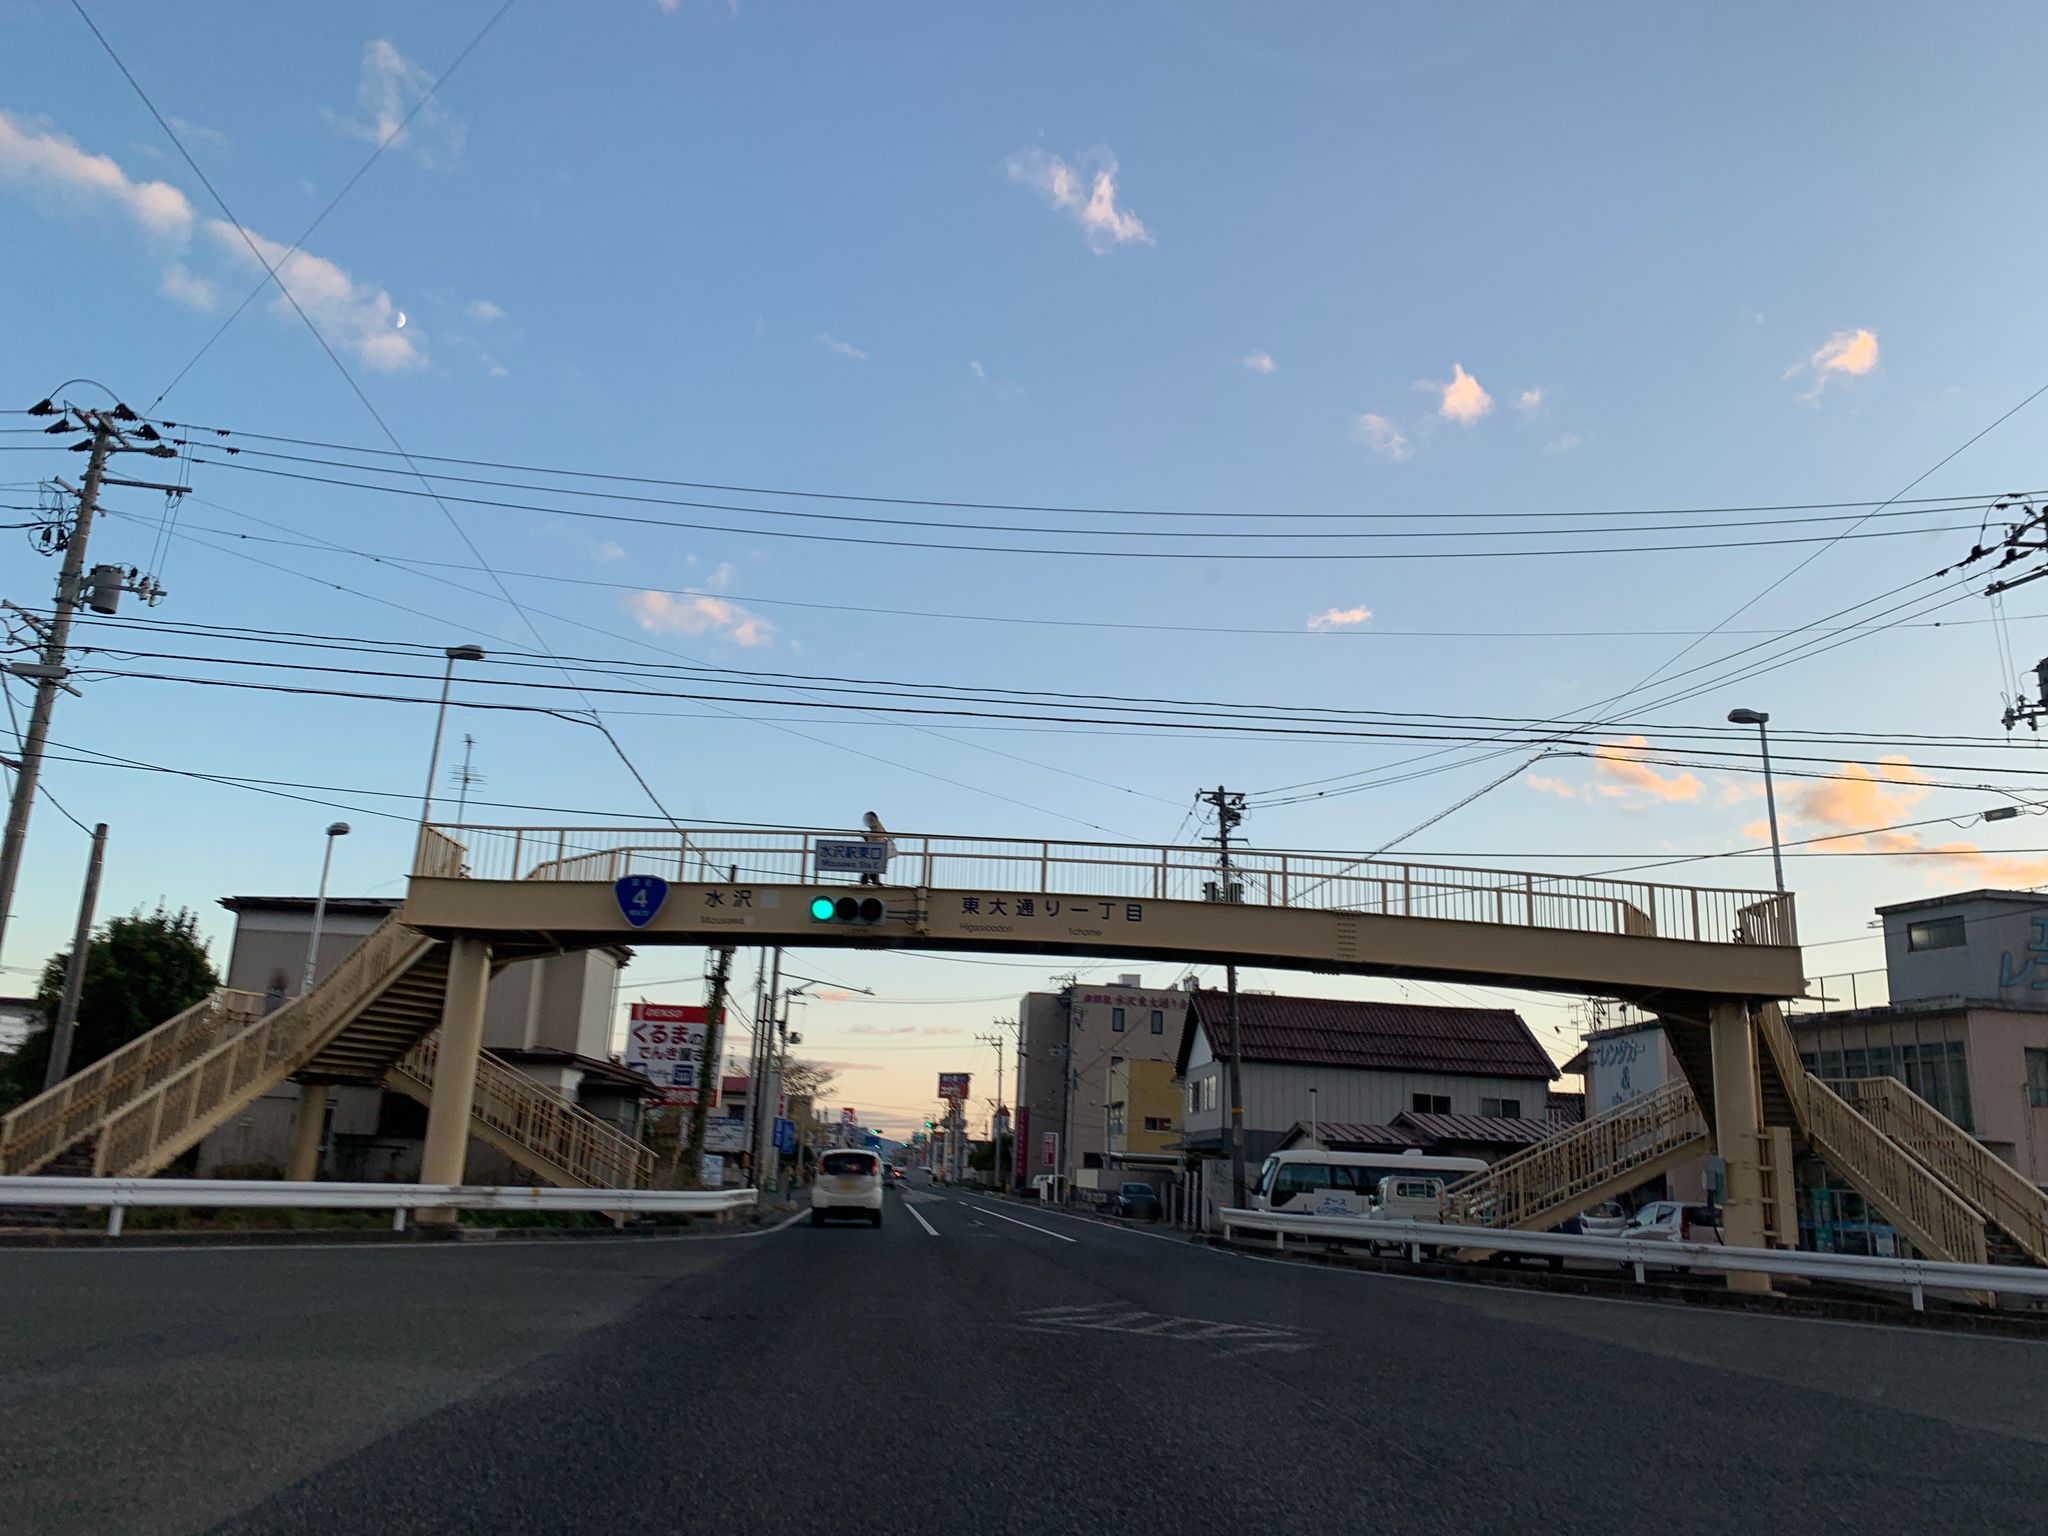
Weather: clear
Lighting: day
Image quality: good
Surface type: driving surface
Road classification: trunk
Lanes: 2.0
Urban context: semi-dense urban cluster
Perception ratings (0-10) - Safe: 1.3, Lively: 5.93, Beautiful: 0.51, Boring: 2.09, Depressing: 3.4, Wealthy: 2.46